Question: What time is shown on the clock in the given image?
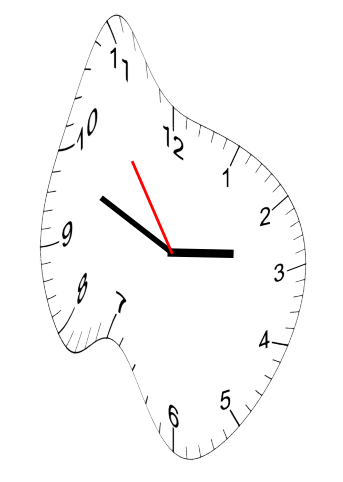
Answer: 02:48:54